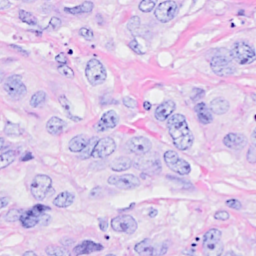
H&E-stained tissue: Breast